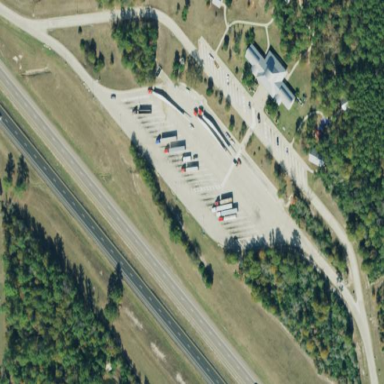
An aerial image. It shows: Rest area along the road with picnic tables.